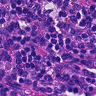
Metastatic tissue present: no